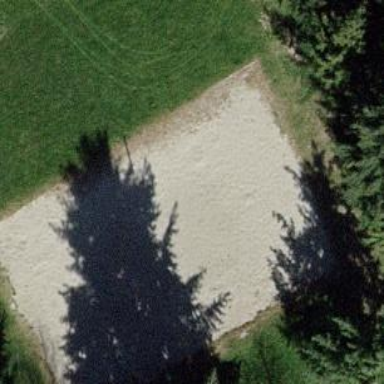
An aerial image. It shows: Sandy pitch designated for beach volleyball.